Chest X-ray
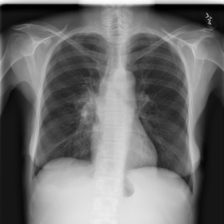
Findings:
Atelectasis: negative
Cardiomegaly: negative
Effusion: negative
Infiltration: negative
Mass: negative
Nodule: negative
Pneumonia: negative
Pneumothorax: negative
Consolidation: negative
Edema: negative
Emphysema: negative
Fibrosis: negative
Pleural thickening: negative
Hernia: negative